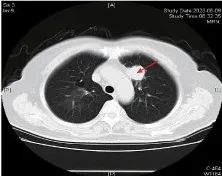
Chest CT scans at different time points. The red arrow indicates primary lesion in the left upper lobe of the lung. (B) Chest CT scan of best response PR after first-line treatment with Osimertinib.
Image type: radiology (ct)